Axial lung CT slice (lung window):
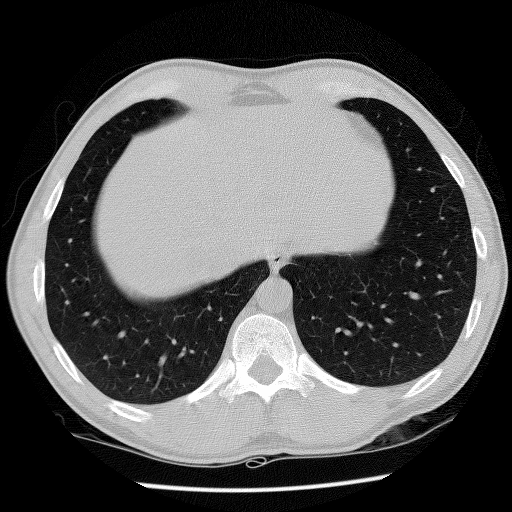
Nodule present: no